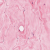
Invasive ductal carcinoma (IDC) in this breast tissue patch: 0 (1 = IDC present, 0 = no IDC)